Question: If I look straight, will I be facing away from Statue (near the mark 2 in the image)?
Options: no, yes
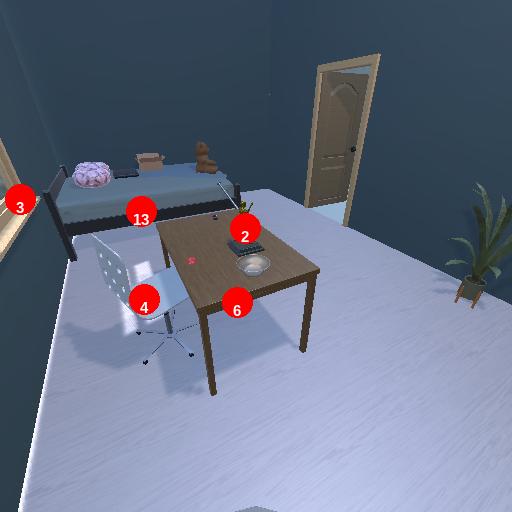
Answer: no